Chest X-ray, PA view. Patient: 52 years old, sex M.
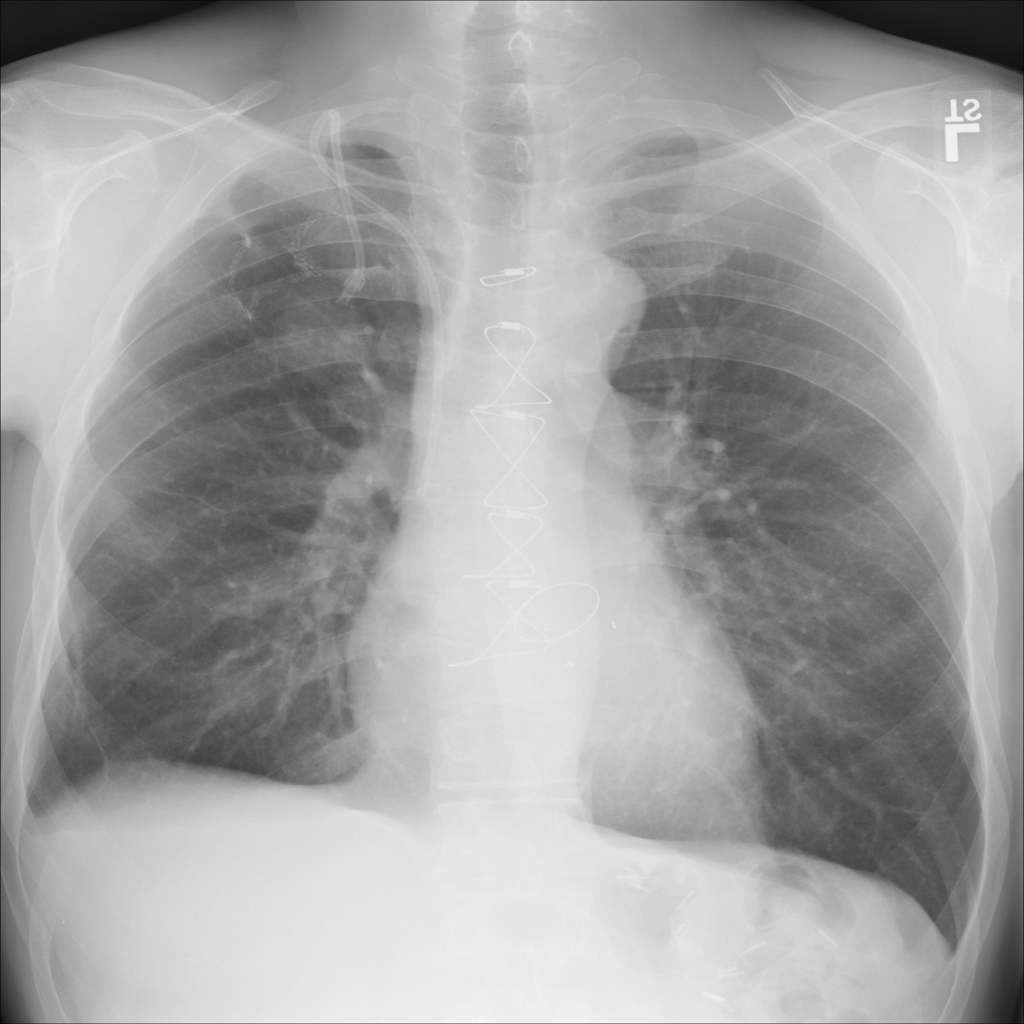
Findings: Effusion